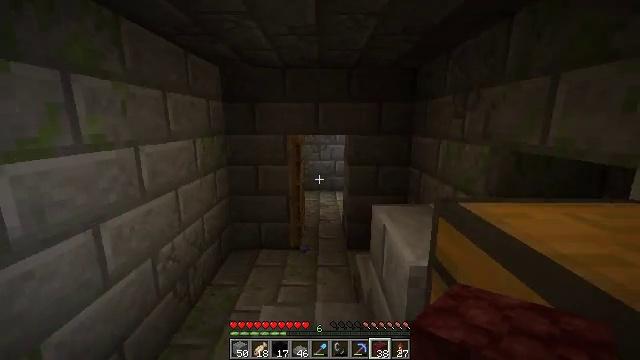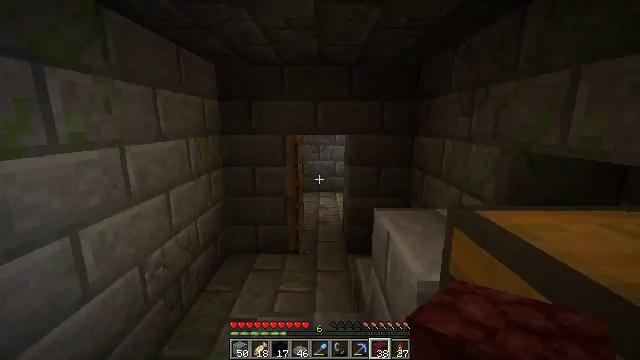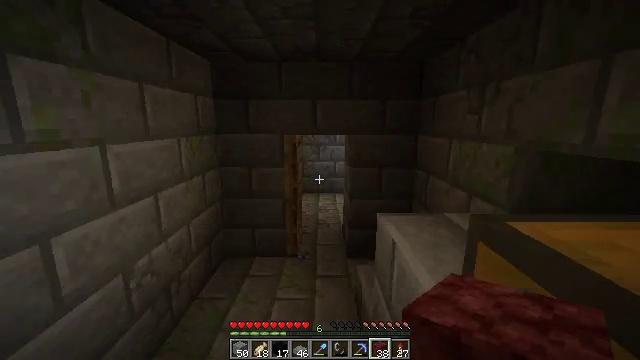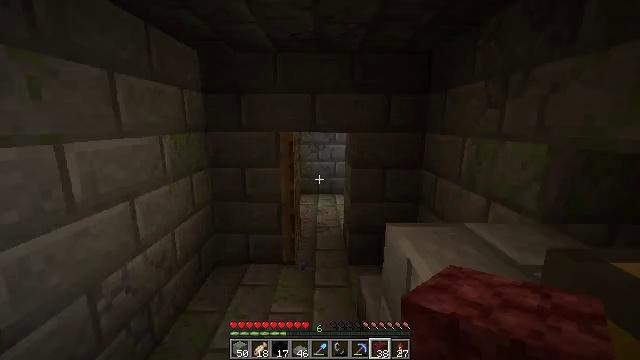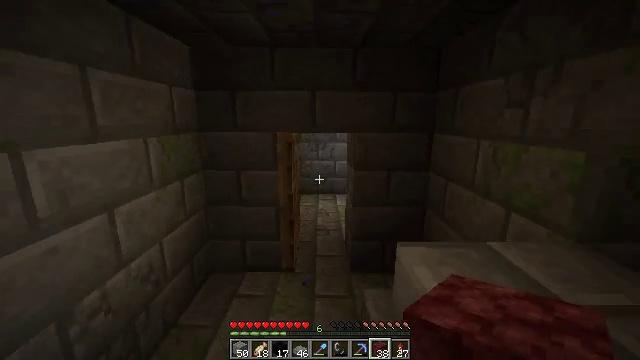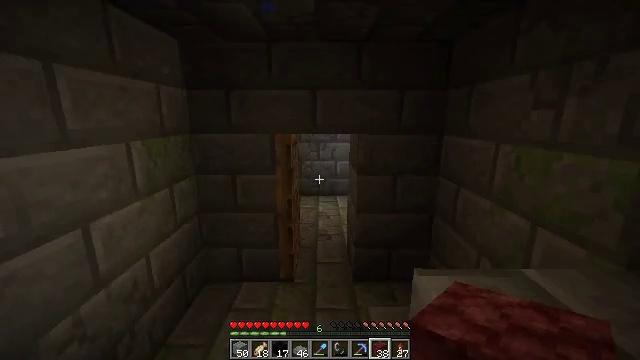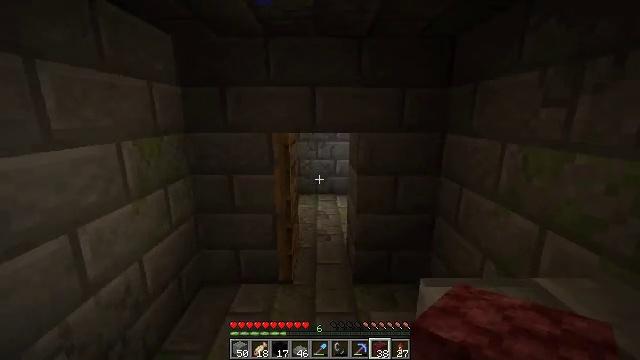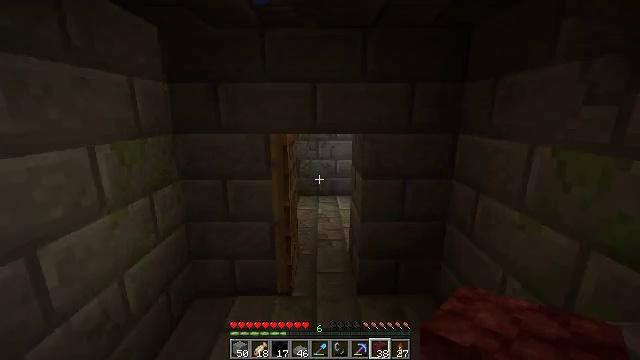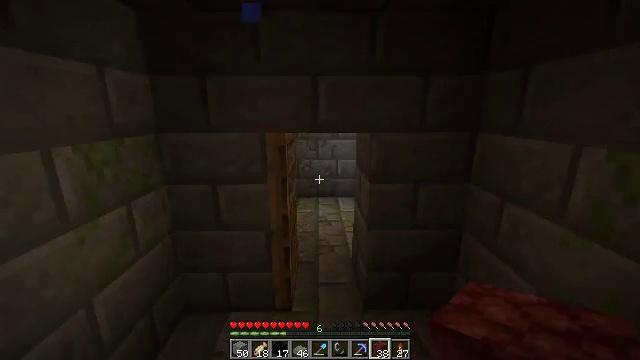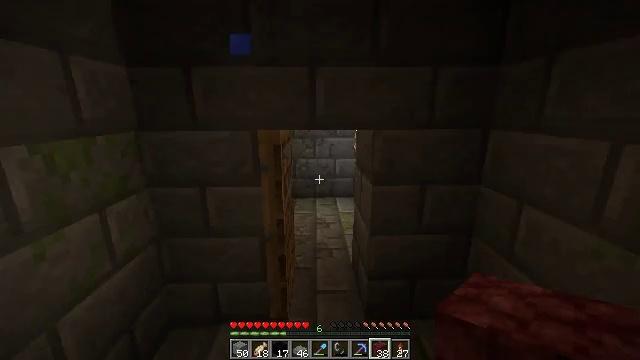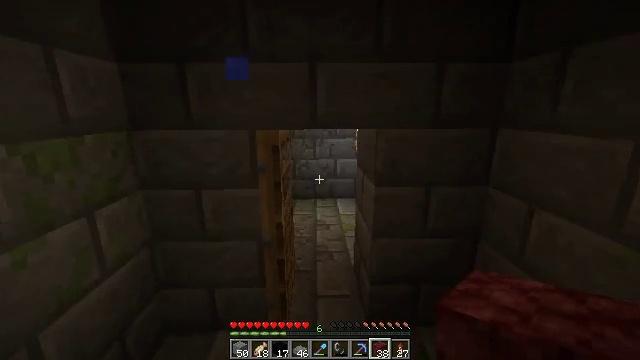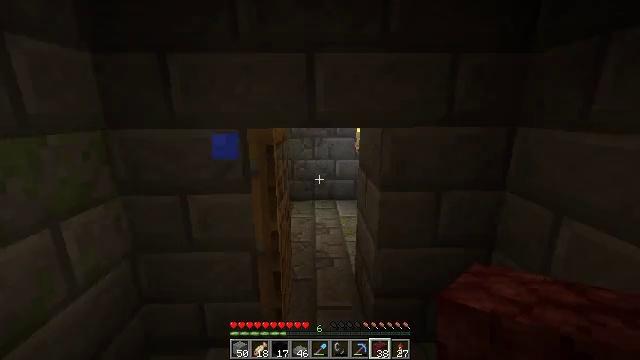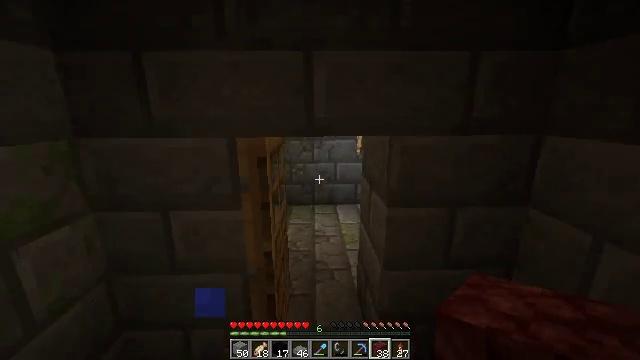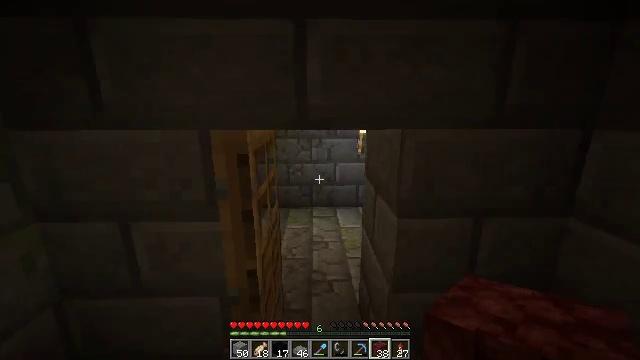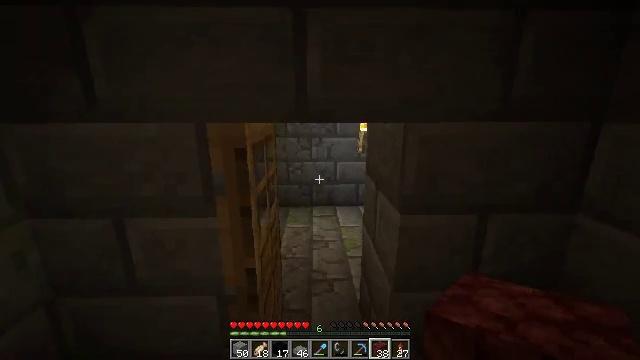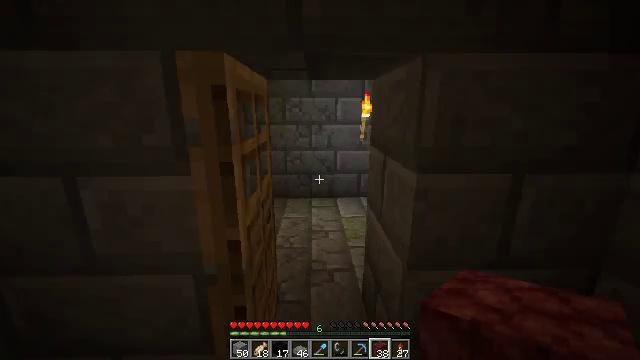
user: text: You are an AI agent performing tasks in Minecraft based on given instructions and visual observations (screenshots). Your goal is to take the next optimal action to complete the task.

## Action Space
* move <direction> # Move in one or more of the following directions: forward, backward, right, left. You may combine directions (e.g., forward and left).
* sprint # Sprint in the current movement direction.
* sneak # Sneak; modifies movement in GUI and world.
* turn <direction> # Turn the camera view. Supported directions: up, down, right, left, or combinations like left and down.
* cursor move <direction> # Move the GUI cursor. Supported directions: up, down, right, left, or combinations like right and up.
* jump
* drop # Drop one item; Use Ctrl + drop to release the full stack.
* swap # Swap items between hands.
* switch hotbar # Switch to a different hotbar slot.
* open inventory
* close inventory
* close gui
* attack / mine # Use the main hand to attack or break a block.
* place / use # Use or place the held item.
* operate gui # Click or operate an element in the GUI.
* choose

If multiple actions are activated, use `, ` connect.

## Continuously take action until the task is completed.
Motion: motion action
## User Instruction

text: Gather blue concrete for building.
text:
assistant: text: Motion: move forward
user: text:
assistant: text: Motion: move forward
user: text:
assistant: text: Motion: move forward
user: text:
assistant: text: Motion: move forward
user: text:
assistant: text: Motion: move forward
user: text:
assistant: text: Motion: move forward
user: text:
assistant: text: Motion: move forward
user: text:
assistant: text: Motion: move forward
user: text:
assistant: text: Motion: move forward
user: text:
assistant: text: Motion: move forward
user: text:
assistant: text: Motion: move forward
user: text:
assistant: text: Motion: move forward
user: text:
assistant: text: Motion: move forward
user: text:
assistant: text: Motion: move forward
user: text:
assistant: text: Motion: move forward
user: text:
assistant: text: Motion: move forward
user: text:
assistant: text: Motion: move forward
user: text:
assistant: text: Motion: move forward and move left
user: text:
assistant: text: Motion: move forward and move left
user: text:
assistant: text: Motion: move forward
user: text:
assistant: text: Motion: move forward
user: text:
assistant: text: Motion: move forward
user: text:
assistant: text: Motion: move forward
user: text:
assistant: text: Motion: move forward, turn right
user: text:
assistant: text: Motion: move forward, turn right
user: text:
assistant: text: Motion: move forward, turn right and down
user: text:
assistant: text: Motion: move forward and move right, turn right
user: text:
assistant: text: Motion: move forward and move right
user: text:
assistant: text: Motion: move forward and move right, turn left
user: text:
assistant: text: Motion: move forward, turn left